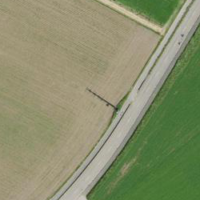
EUNIS habitat code: 52
Species observed at this site:
Medicago sativa